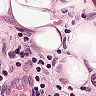
Metastatic tissue present: yes